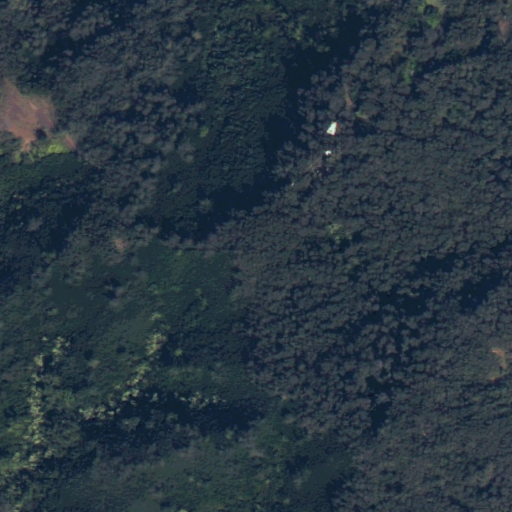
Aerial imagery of mountain in Hawaii named Mount Kawela containing only unknown